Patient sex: M
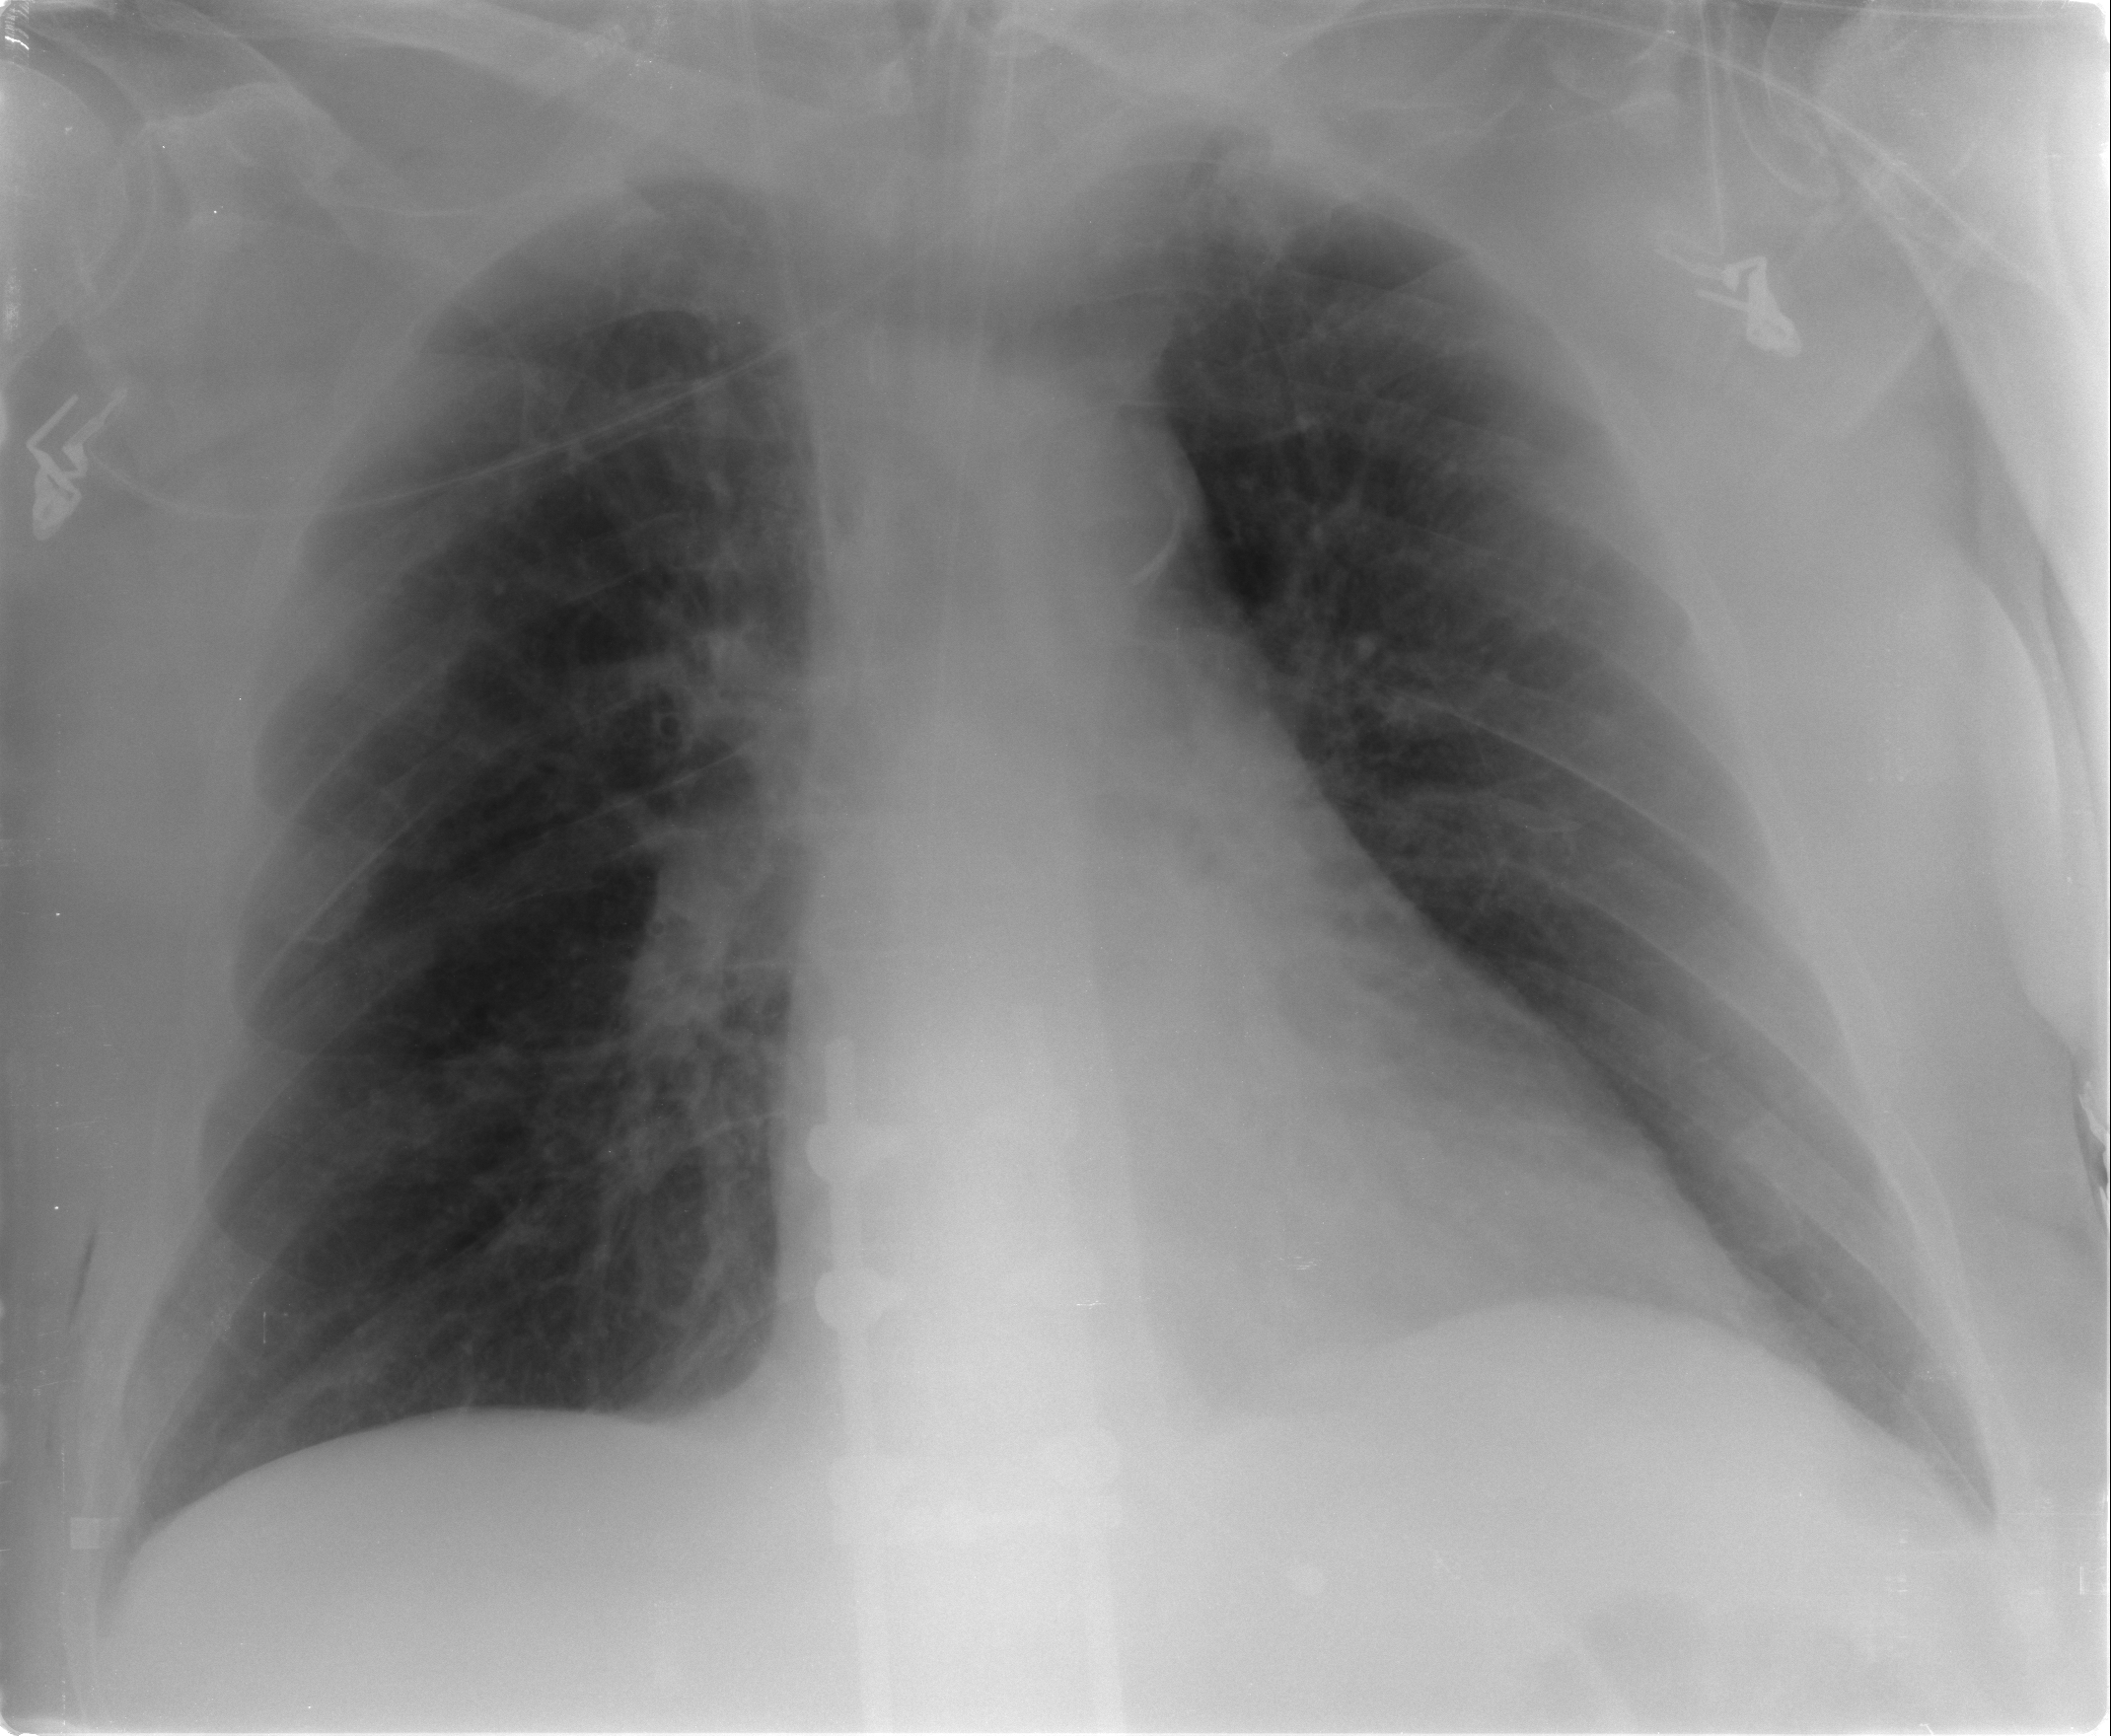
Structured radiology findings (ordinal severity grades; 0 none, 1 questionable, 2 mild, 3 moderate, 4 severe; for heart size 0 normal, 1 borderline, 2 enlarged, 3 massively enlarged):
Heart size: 2
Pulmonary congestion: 1
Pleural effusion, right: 0
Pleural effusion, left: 0
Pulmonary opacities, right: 2
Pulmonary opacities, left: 1
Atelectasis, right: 2
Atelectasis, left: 2